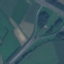
Land use / land cover class: Highway